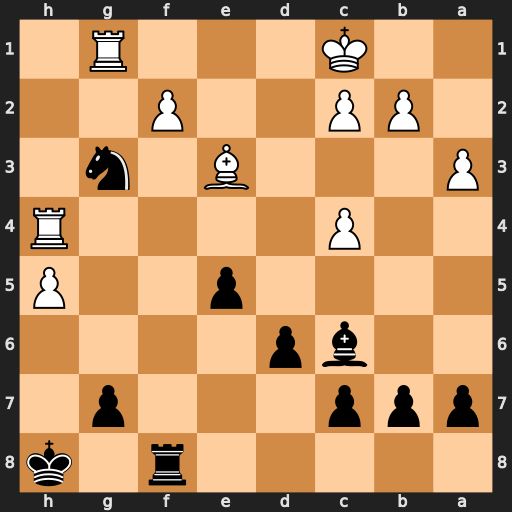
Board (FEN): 5r1k/ppp3p1/2bp4/4p2P/2P4R/P3B1n1/1PP2P2/2K3R1
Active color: b
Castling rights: -
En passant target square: -
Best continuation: Ne2+ Kb1 Nxg1